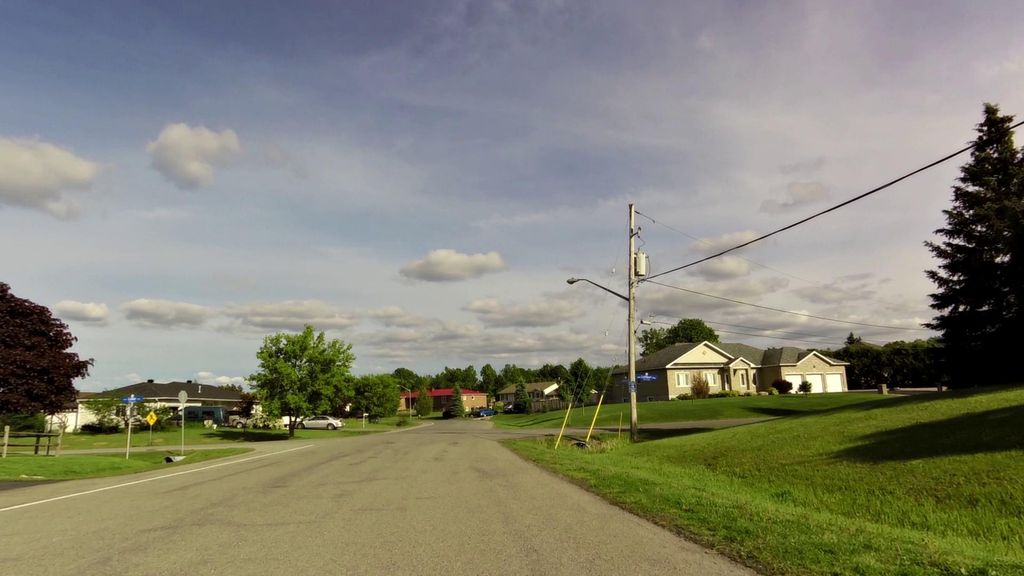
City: ottawa-gatineau